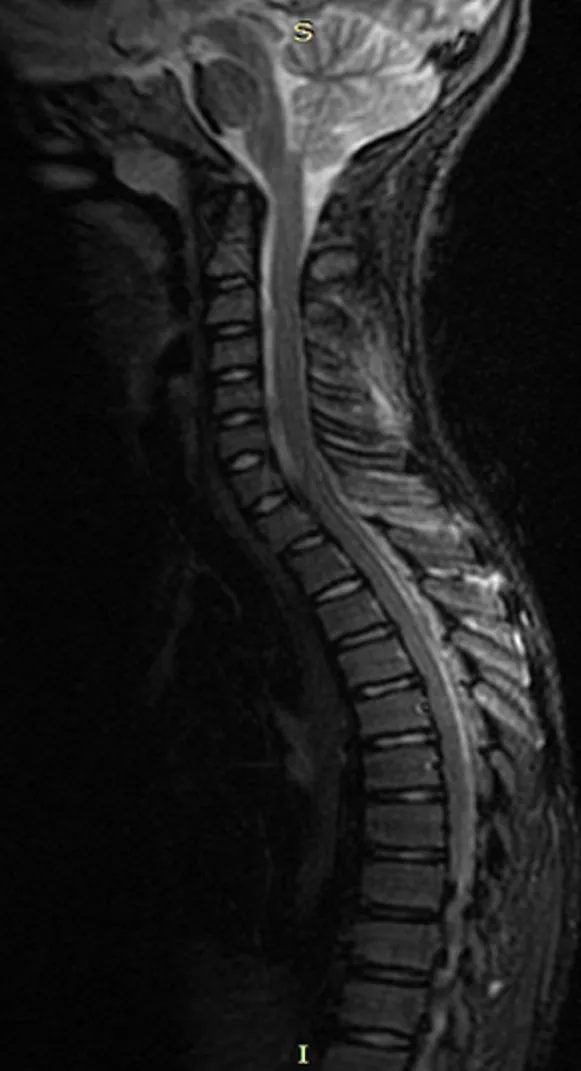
hyper signal T2 of the posterior arch of C7 and D1.
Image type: radiology (mri)